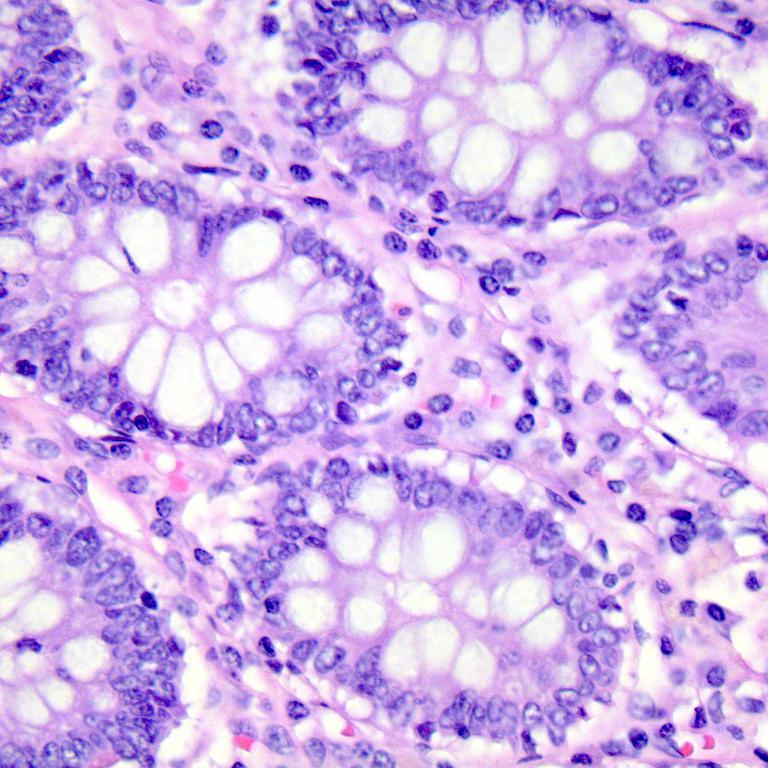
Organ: colon
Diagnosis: benign